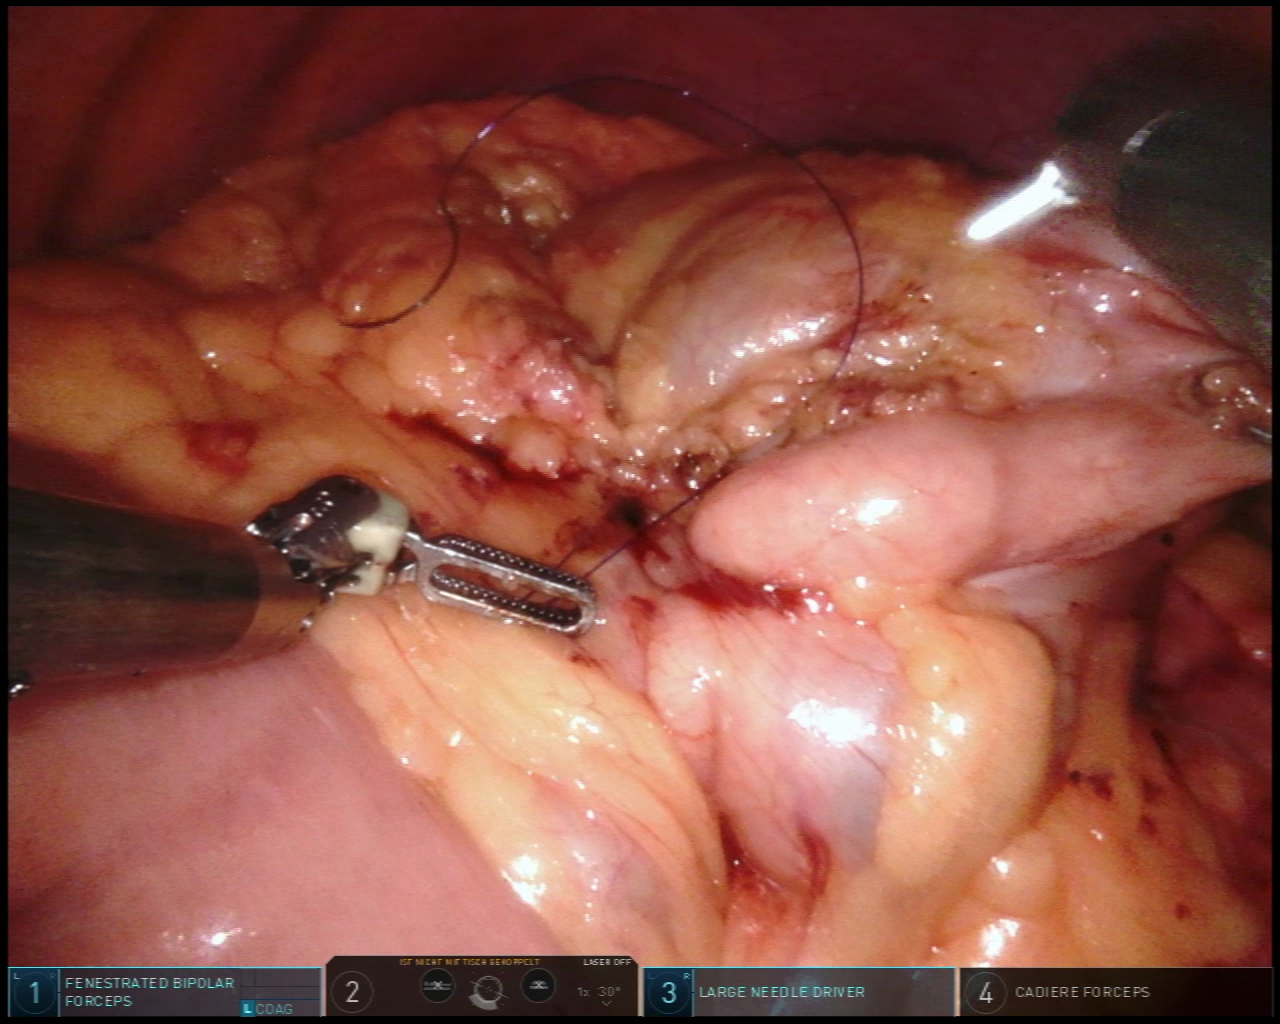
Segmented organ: abdominal_wall
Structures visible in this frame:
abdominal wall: yes
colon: yes
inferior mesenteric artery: no
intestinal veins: no
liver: no
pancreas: no
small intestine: yes
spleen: no
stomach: no
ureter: no
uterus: no
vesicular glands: no